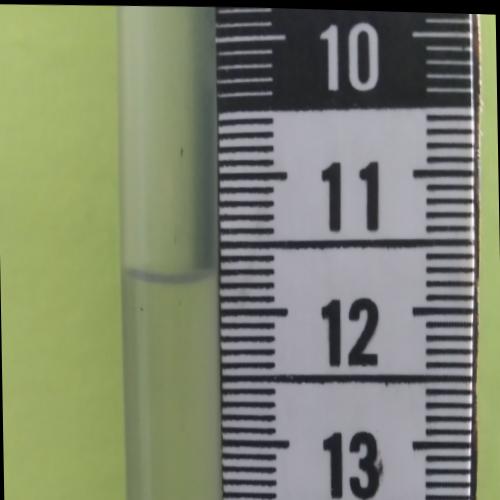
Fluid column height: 11.7 cm